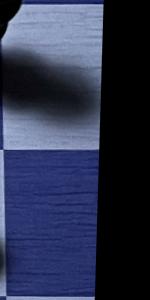
Label: Empty